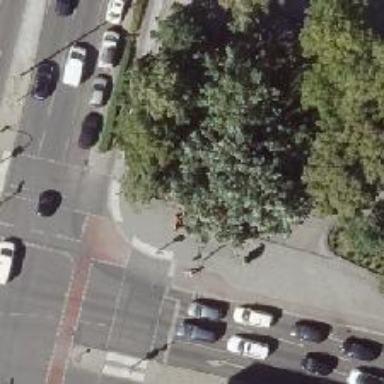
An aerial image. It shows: Sidewalk along the footway.